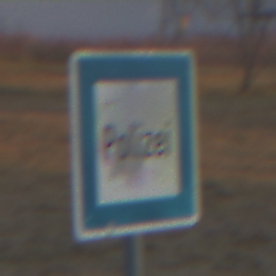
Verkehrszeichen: Polizei
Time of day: Dawn
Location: Outdoor (Nature)
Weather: Clear
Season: NotSpecified
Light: Natural